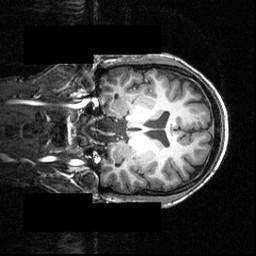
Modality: T1w
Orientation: coronal
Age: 20
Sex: male
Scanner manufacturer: siemens
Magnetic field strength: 3.951 T
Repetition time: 1.5 s
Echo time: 0.00335 s